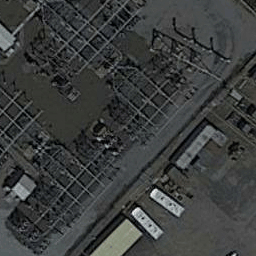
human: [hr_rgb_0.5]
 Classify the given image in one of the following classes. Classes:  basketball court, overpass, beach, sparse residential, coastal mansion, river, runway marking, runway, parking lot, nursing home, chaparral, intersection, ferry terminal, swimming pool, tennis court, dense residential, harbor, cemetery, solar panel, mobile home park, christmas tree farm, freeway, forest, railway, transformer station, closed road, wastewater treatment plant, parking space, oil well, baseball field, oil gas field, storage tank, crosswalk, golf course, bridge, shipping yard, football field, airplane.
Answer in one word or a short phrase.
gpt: transformer station